Question: I am creating an HTML5 Canvas game and I came to a problem, is there a way to change the image layering order? Something like Z-Index in normal HTML? I can't really put it into words so I'll upload an image of what's happening right now.

What I want is the grey part to cover all the other images inside the canvas. The scope already has transparency so it should render whatever is behind it but I don't want to render what is on the grey part. Is there a way to do that?
Thanks in advance
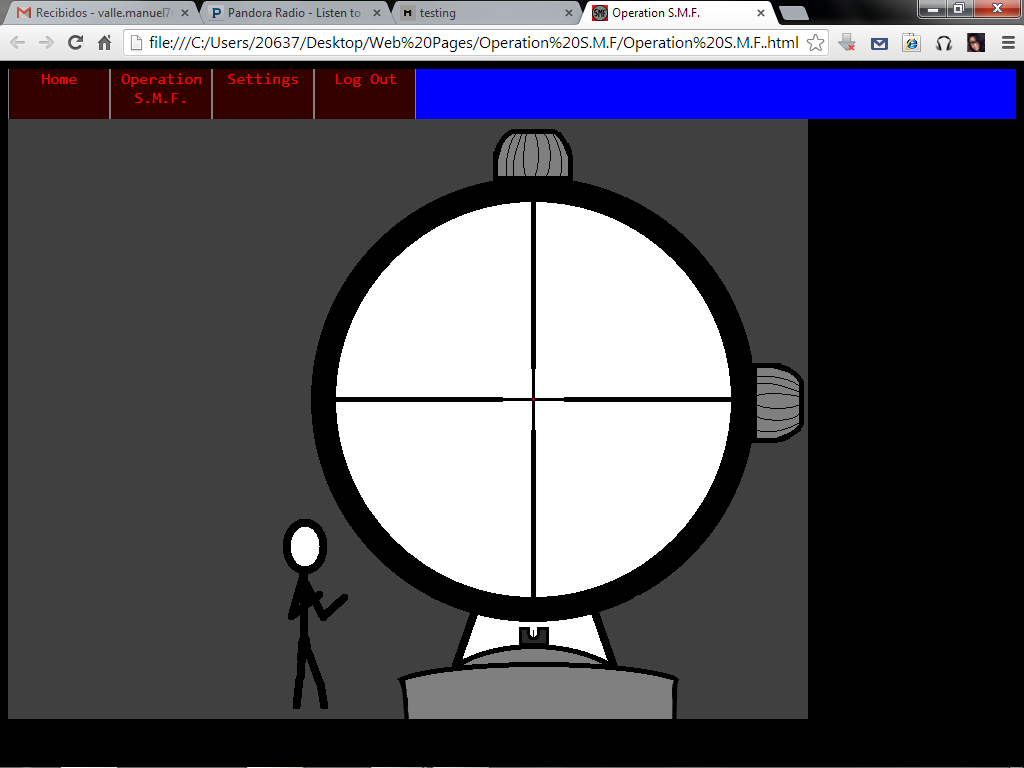
Answer: One way to make multiple layers is by using multiple canvases and stacking them over each other with CSS positioning.
When you want to use only one canvas, you can start your drawing loop with erasing your whole canvas and then redrawing the whole scene from back to front. When you use <URL>, you shouldn't even have any flickering, because the rendering engine of the web browser will take care of that.
Another option could be to use <URL>. It allows you to mask what you draw with what is already drawn. When you use the mode 'destination-over', you will only draw on pixels where nothing else is drawn.